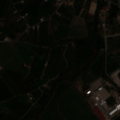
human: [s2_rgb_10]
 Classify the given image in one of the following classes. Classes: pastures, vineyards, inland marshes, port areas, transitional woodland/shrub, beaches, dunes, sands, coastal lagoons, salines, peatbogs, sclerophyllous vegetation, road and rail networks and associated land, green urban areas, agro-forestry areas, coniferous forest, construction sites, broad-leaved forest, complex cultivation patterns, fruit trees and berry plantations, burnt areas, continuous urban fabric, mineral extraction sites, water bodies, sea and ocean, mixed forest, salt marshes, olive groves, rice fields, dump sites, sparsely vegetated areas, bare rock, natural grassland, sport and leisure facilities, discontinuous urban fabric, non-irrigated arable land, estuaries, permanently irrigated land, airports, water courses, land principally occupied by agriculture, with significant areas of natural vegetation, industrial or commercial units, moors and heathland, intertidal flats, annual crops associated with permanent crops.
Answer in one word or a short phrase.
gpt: sport and leisure facilities, non-irrigated arable land, fruit trees and berry plantations, complex cultivation patterns